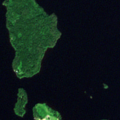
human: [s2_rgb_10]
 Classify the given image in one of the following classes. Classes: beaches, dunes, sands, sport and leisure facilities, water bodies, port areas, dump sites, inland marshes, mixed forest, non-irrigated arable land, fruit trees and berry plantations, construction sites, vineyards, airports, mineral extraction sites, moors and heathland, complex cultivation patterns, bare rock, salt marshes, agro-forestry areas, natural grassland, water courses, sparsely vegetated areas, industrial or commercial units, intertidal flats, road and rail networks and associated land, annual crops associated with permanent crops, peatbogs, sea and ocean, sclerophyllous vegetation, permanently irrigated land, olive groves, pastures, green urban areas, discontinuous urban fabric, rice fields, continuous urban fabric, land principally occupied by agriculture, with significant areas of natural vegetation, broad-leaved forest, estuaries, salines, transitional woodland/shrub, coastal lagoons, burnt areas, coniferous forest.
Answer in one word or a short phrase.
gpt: mixed forest, water bodies